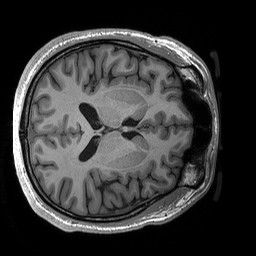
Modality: T1w
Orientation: axial
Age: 23
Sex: male
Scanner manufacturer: siemens
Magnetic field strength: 3 T
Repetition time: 2.53 s
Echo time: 0.00227 s